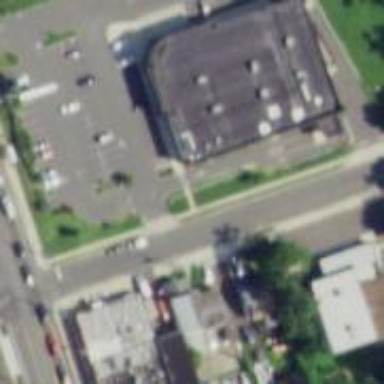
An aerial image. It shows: Commercial building.